Question: Given 4 points being be the result of
'''
QPolygon poly = transform.mapToPolygon(QRectF(0, 0, 1, 1));
'''
how can I find 'QTransform transform'? (Even better: also given an arbitrary source rectangle)
Given the four corner points of an image to be drawn in a perspectively distorted coordinate system, how can I draw the image using QPainter?

This is a screenshot illustrating the problem in GIMP, where one can transform a layer by moving around the 4 corners of the layer. This results in a perspective transformation. I want to do exactly the same in a Qt application. I know that QTransform is not restricted to affine transformations but can also handle perspective transformations.
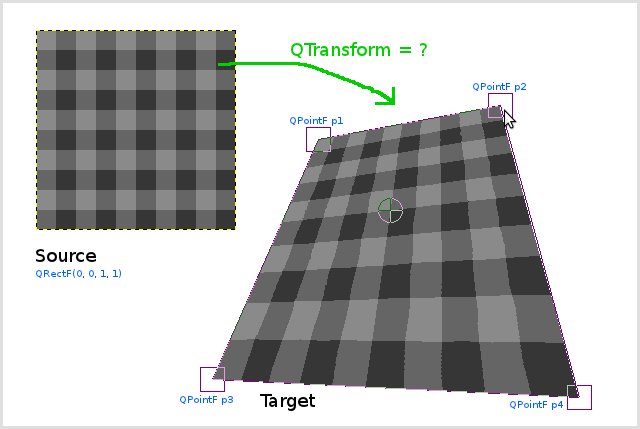
Answer: You should be able to do this with 'QTransform.squareToQuad'. Just pass it the 'QPolygonF' you want to transform to.
I've sometimes had some issues getting squareToQuad to do what I want, and have had to use 'QTransform.quadToQuad' instead, defining my own starting quad, but you might have more luck.